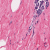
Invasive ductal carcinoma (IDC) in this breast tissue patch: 0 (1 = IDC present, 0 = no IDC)